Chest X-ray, PA view. Patient: 24 years old, sex M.
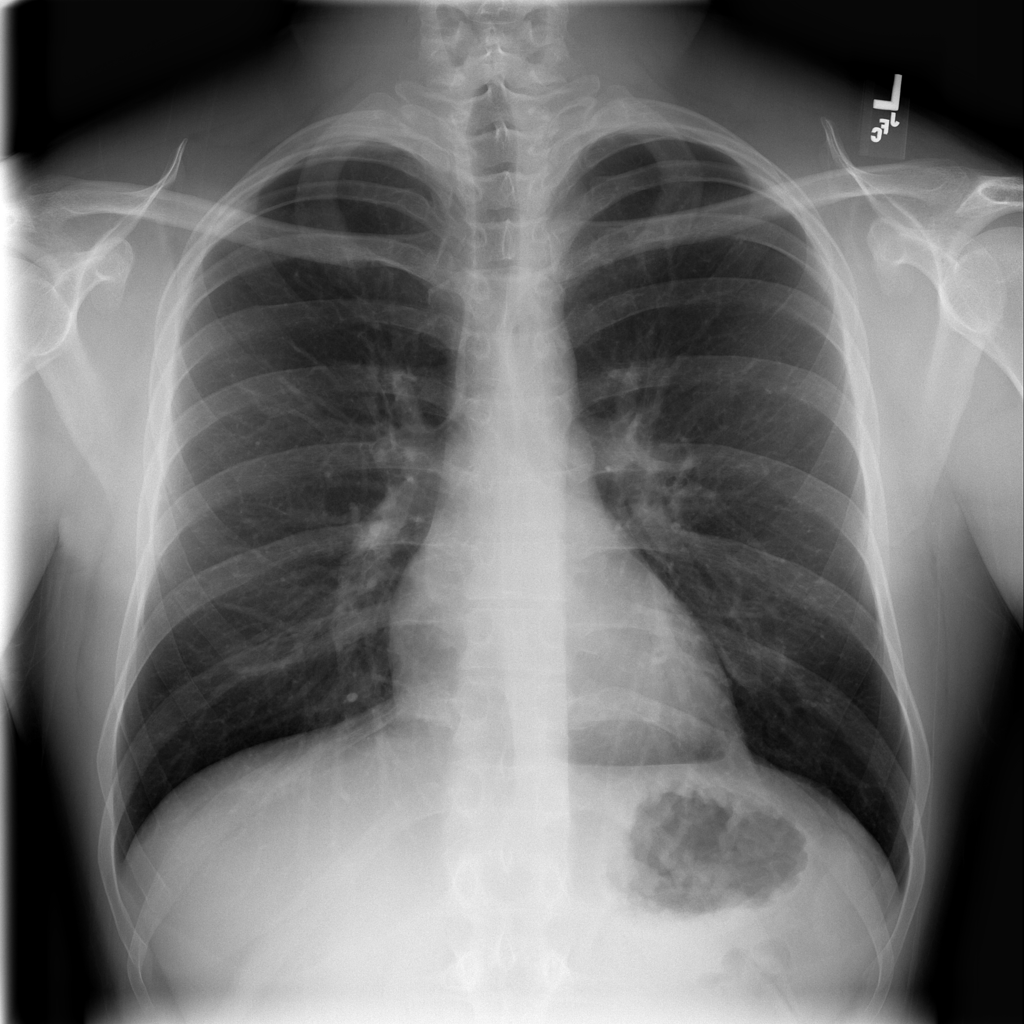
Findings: No Finding